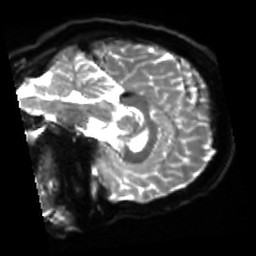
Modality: sbref
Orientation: sagittal
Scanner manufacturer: siemens
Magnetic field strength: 3 T
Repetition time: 4 s
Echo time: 0.0594 s